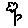
Label: flower